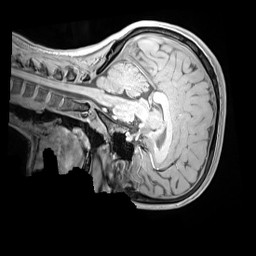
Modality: MP2RAGE
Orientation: sagittal
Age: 11
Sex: female
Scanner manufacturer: siemens
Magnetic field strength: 3 T
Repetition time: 4 s
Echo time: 0.00303 s